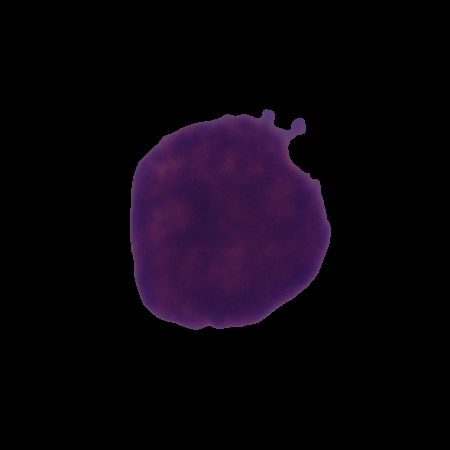
Label: cancer